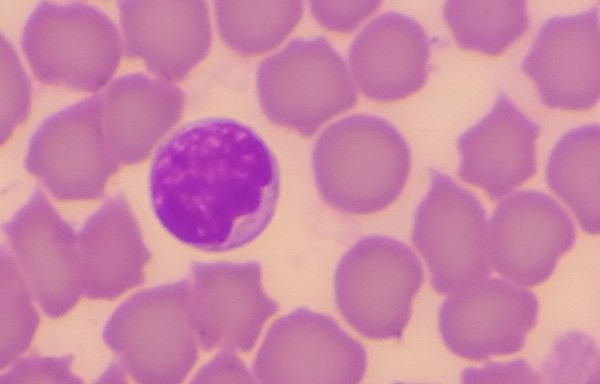
White blood cell type: Lymphocyte